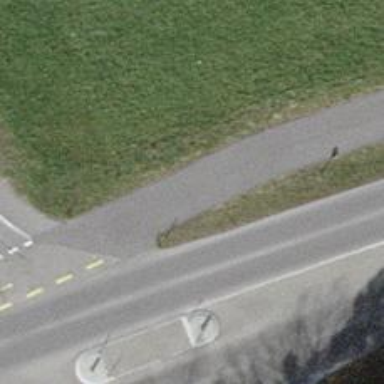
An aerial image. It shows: Asphalt cycleway.